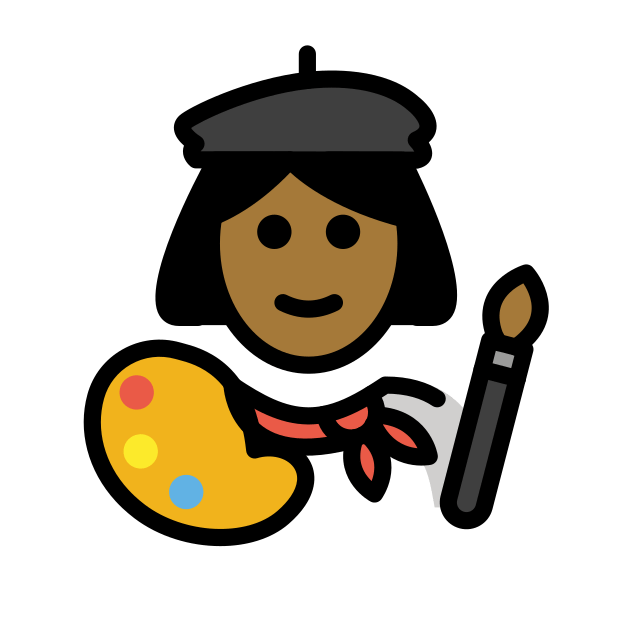
woman artist: medium-dark skin tone